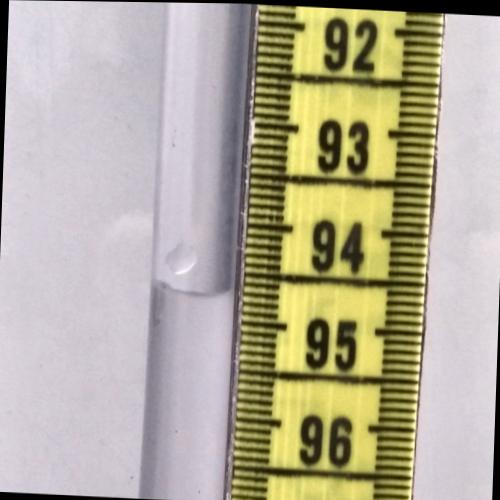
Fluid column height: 94.7 cm